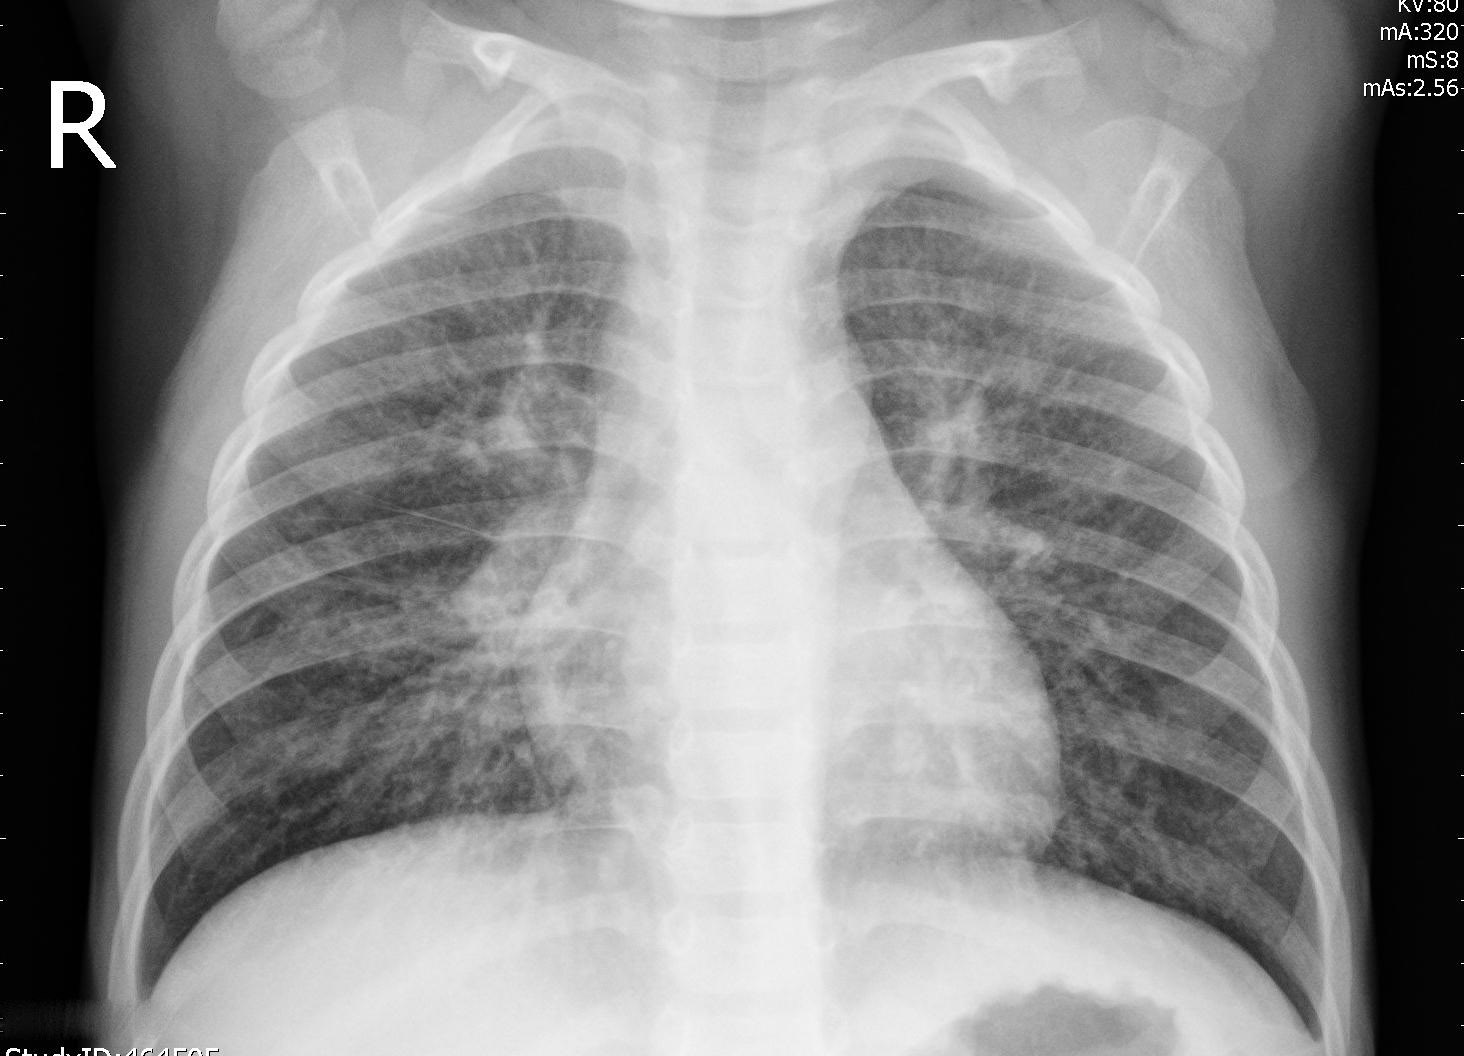
Diagnosis: PNEUMONIA